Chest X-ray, AP view. Patient: 9 years old, sex M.
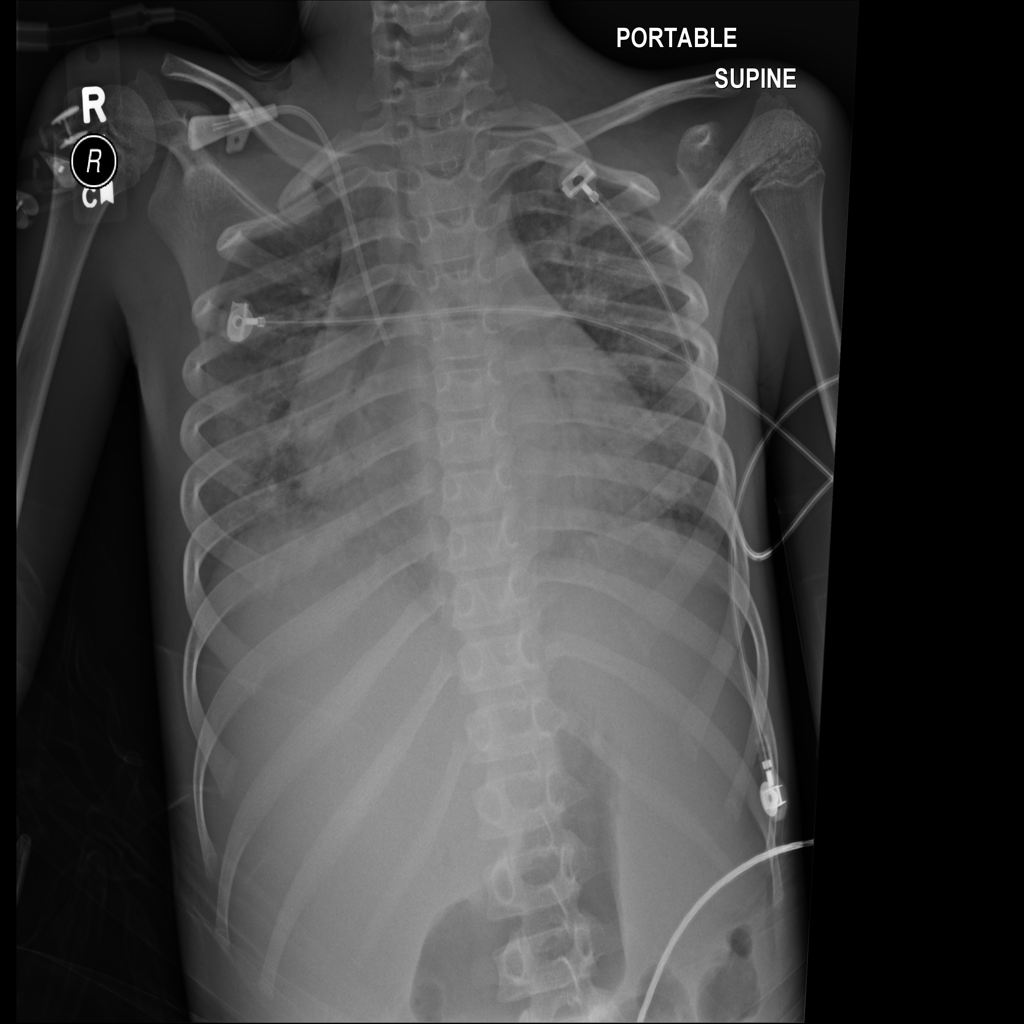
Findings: Effusion, Infiltration